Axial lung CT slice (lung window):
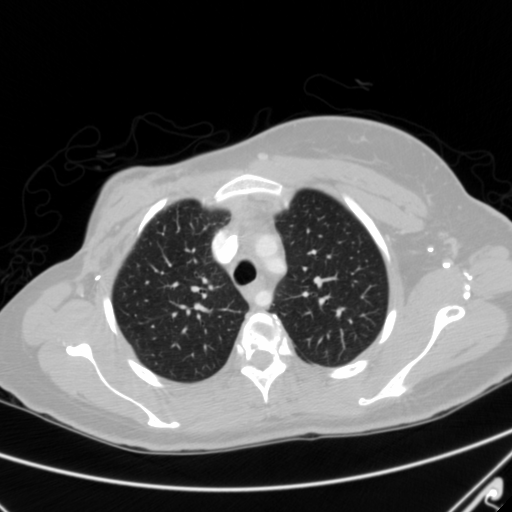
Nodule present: no